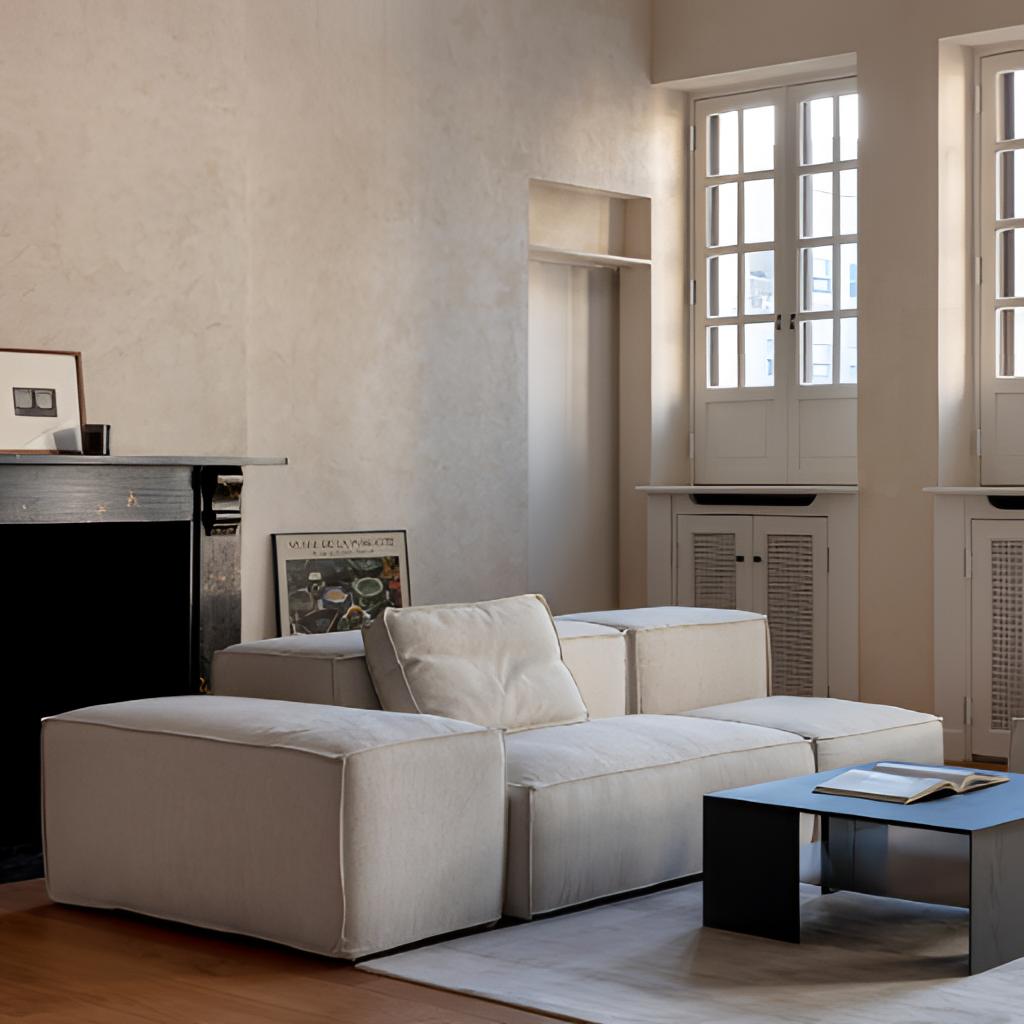
beige fabric sectional sofa, living room, modern, wood flooring, with plank pattern, beige plaster wallpaper, with solid pattern